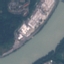
Label: River